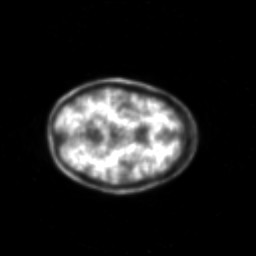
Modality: PET
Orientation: axial
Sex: female
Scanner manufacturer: siemens